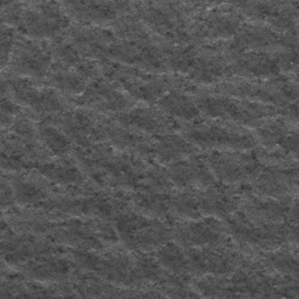
Label: frost